Here is the raw acceleration-versus-time signal recorded on a bearing housing. Classify the bearing condition as one of: normal, inner_race, outer_race, ball.
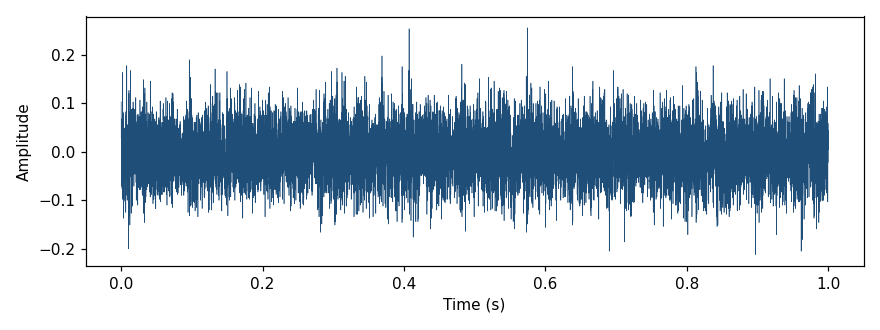
Answer: normal